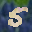
Label: 5